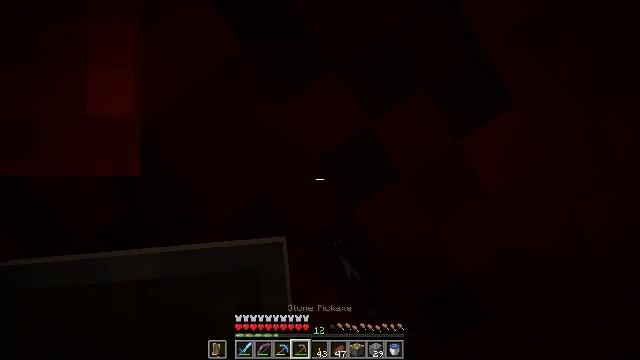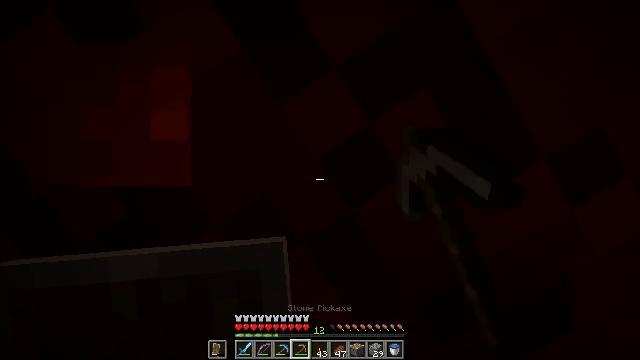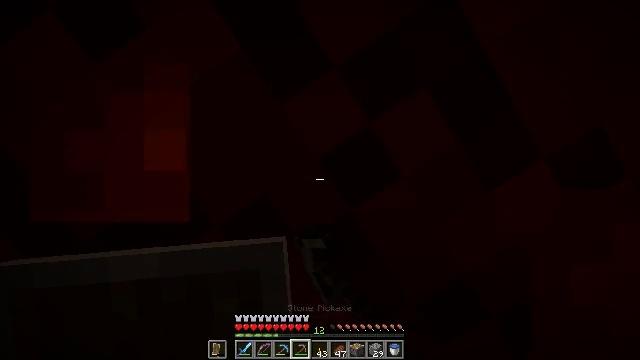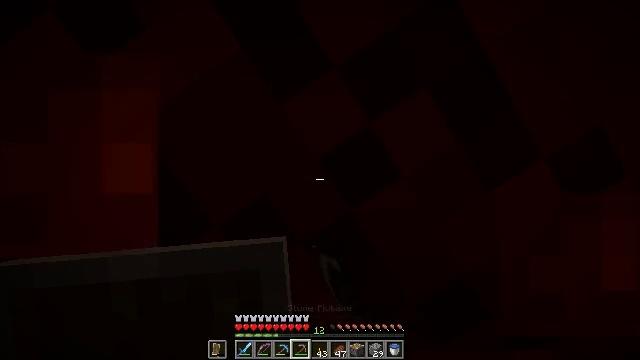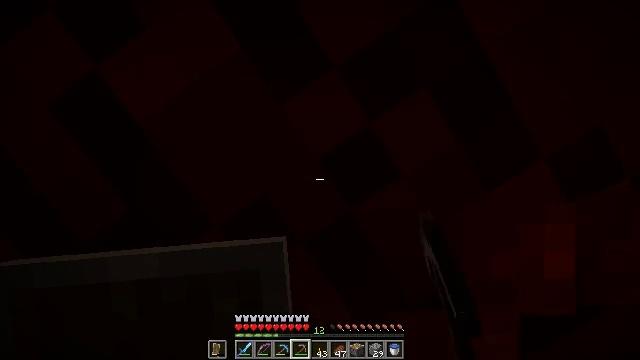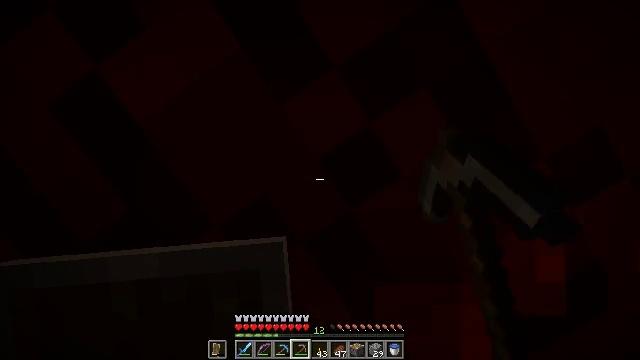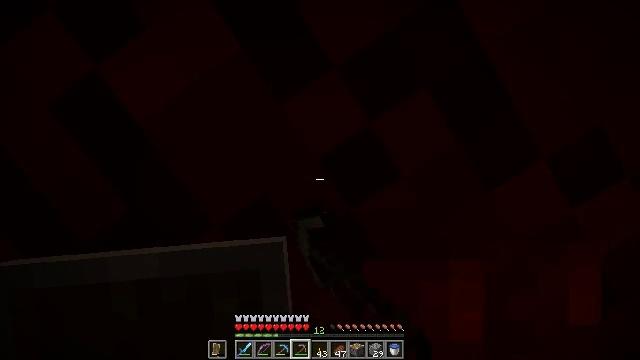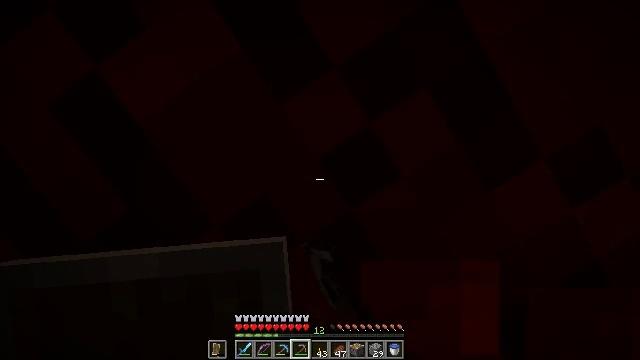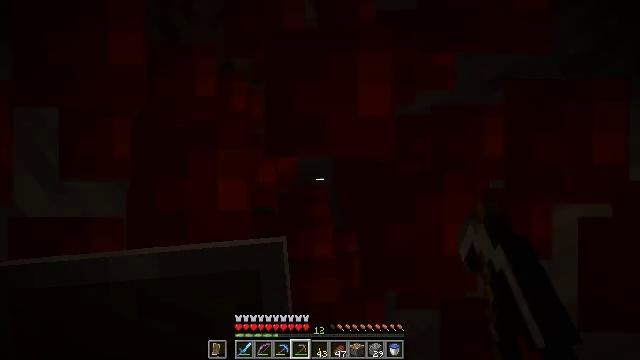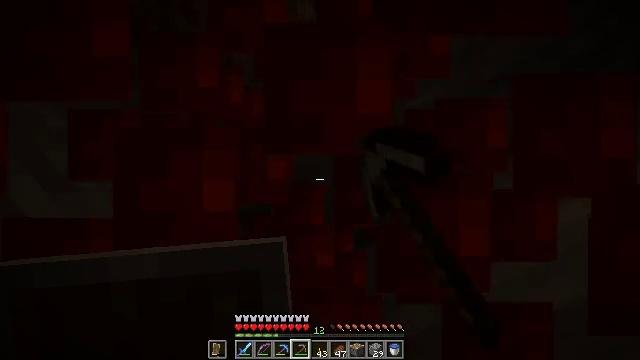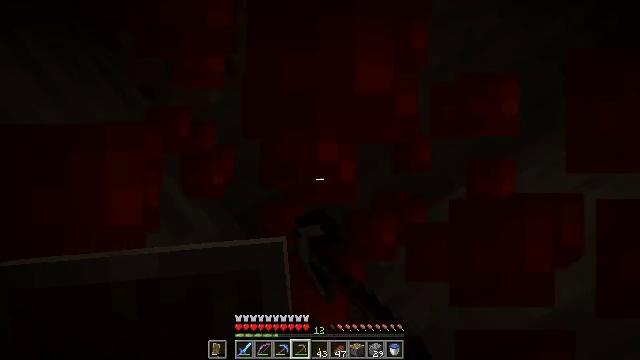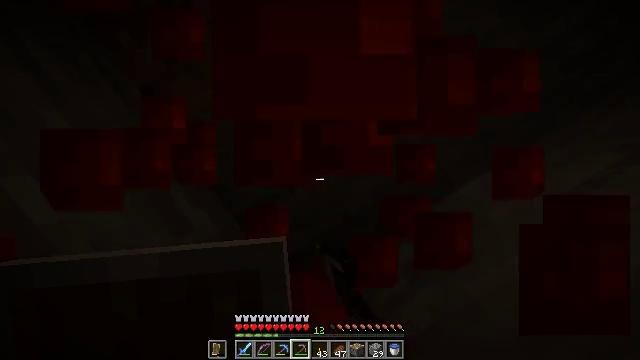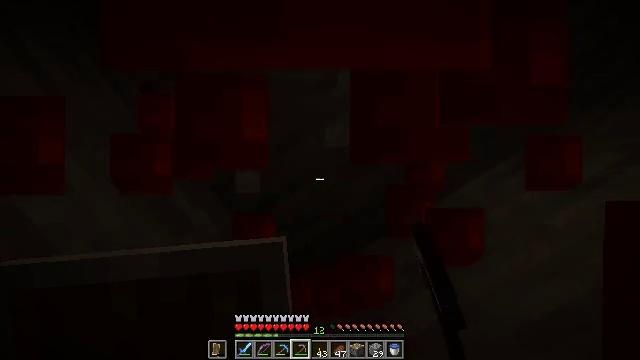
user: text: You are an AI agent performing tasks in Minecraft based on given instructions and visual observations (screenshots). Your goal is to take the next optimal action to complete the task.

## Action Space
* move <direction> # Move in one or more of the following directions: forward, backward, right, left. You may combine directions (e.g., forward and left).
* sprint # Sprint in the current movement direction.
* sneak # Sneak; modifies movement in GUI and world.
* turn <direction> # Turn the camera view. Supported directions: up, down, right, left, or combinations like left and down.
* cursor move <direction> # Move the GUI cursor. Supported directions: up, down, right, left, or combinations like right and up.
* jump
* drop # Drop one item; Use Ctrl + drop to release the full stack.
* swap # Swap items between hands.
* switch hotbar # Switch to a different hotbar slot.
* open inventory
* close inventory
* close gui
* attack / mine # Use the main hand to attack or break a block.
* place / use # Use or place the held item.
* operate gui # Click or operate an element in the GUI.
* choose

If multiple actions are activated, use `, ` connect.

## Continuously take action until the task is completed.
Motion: motion action
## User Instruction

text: Gather redstone block with a pickaxe.
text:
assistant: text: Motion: attack / mine
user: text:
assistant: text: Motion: attack / mine
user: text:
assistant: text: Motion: attack / mine
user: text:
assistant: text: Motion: attack / mine
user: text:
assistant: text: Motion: attack / mine
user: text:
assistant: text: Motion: attack / mine
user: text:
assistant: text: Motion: attack / mine
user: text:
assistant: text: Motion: attack / mine
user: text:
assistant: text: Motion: attack / mine
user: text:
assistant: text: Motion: attack / mine
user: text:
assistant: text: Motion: attack / mine
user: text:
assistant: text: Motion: attack / mine
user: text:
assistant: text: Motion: attack / mine